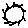
Label: sun